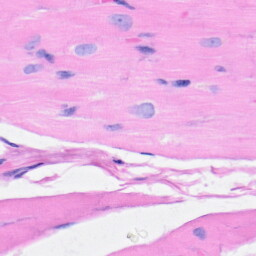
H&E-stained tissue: Heart